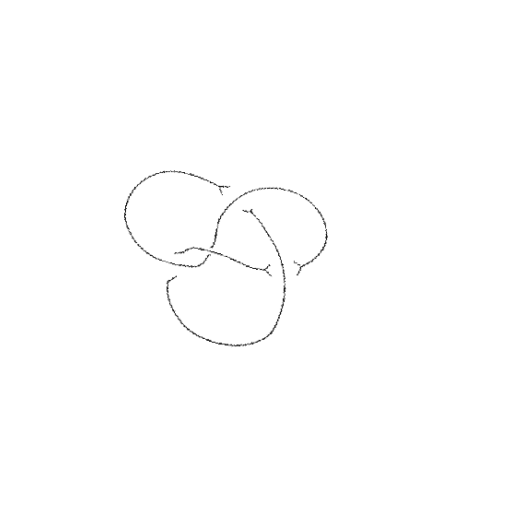
Crossing number: 4